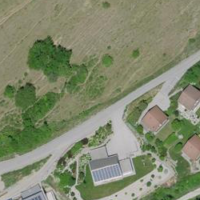
EUNIS habitat code: 52
Species observed at this site:
Medicago sativa